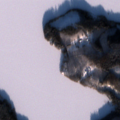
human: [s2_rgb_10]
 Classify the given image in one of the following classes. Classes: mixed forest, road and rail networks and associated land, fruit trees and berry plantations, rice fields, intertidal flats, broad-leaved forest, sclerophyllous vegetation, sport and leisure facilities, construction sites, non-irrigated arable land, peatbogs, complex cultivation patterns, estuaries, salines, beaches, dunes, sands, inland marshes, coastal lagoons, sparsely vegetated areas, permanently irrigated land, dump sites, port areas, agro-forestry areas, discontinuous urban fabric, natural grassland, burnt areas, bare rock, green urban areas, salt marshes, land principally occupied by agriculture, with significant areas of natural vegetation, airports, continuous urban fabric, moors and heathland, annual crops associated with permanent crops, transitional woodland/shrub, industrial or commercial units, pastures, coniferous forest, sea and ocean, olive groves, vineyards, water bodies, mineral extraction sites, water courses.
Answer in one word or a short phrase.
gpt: coniferous forest, mixed forest, water bodies